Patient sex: F
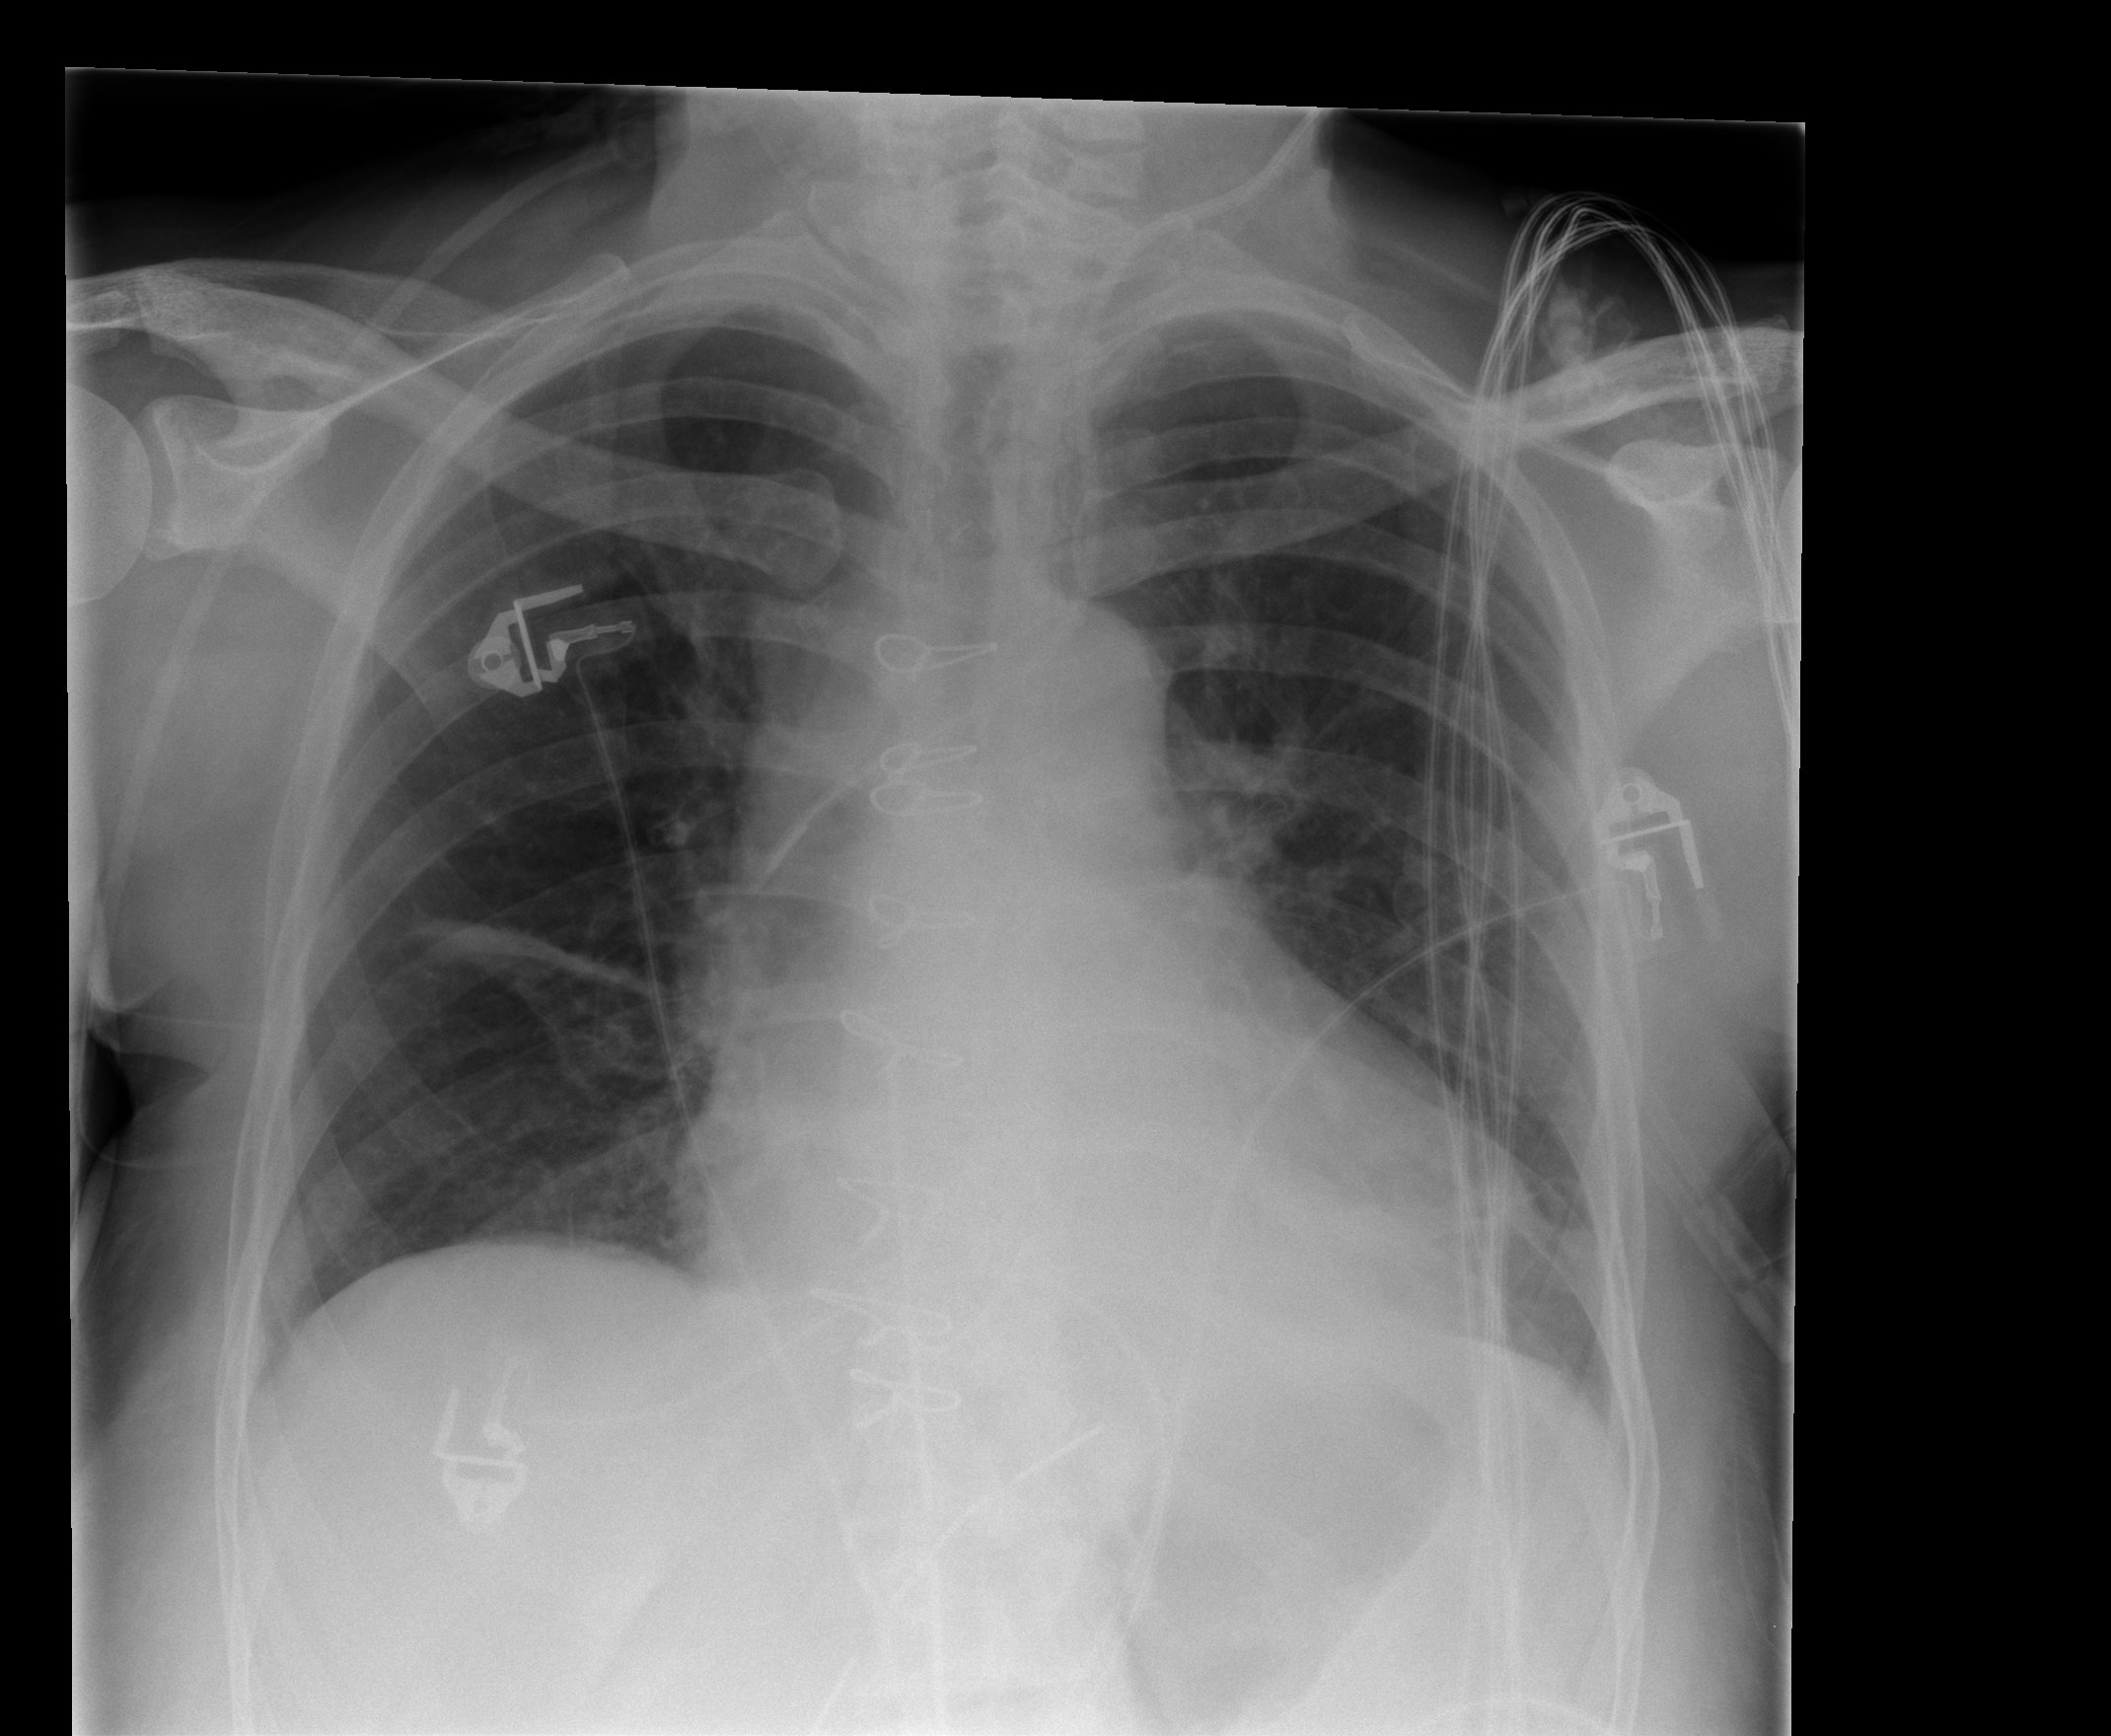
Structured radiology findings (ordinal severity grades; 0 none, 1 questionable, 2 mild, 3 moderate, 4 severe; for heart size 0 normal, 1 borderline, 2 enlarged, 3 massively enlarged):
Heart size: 1
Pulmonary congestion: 0
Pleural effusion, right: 2
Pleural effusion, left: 0
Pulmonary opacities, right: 0
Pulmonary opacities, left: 0
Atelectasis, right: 1
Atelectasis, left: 2